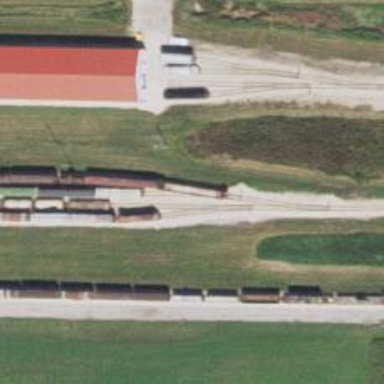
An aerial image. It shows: Preserved rail yard. The yard contains railway tracks.